【题型】填空题　【知识点】解析几何　【难度】easy
已知点 $A(0,1)$，$B(-2,6)$，$P(1,3)$，过点 $P$ 的直线 $l$ 斜率为 $k$，若直线 $l$ 与线段 $AB$ 相交，则实数 $k$ 的取值范围是\_\_\_\_\_\_\_\_.
【解答】

\noindent \textbf{【答案】} $[-1,2]$

\vspace{0.2cm}
\noindent \textbf{【分析】} 求出直线过线段端点时的斜率，数形结合即可得出直线斜率范围.

\vspace{0.2cm}
\noindent \textbf{【详解】} 如图，

$k_{PA}=\dfrac{3-1}{1-0}=2$，$k_{PB}=\dfrac{3-6}{1+2}=-1$，
因为直线$l$与线段$AB$相交，
所以$-1\leq k\leq 2$，
故答案为：$[-1,2]$

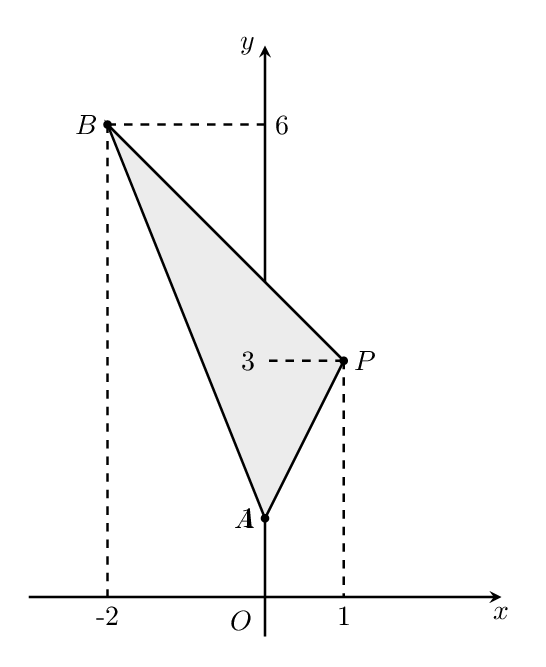